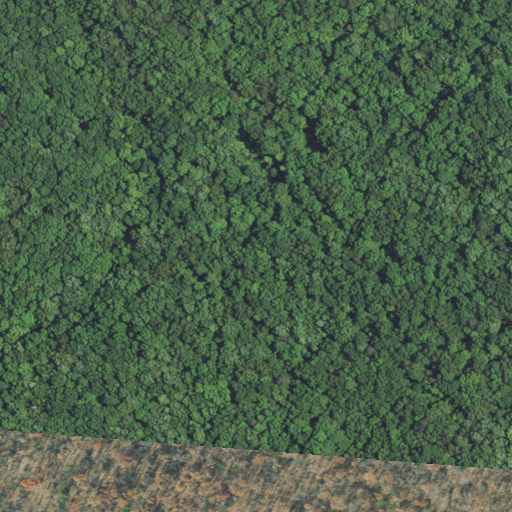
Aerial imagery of plain(s) in Kentucky named Chestnut Flats containing deciduous forest and mixed forest